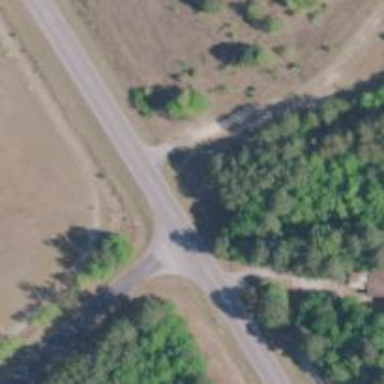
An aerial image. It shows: Stop road.